Question: sorry for my bad english. I have the following problem:

Lets say the camera of my mobile device is showing this picture.
In the picture you can see 4 different positions. Every position is known to me (longitude, latitude).
Now i want to know, where in the picture a specific position is. For example, i want to have a rectangle 20 meters in front and 5 meters to the left of me. I just know the latitude/longitude of this point, but i don't know, where i have to place it inside of the picture (x,y). For example, POS3 is at (0,400) in my view. POS4 is at (600,400) and so on.
Where do i have to put the new point, which is 20 meters in front and 5 meters to the left of me? (So my Input is: (LatXY,LonXY) and my result should be (x,y) on the screen)
I also got the height of the camera and the angles of x,y and z - axis from the camera.
Can i use simple mathematic operations to solve this problem?
Thank you very much!
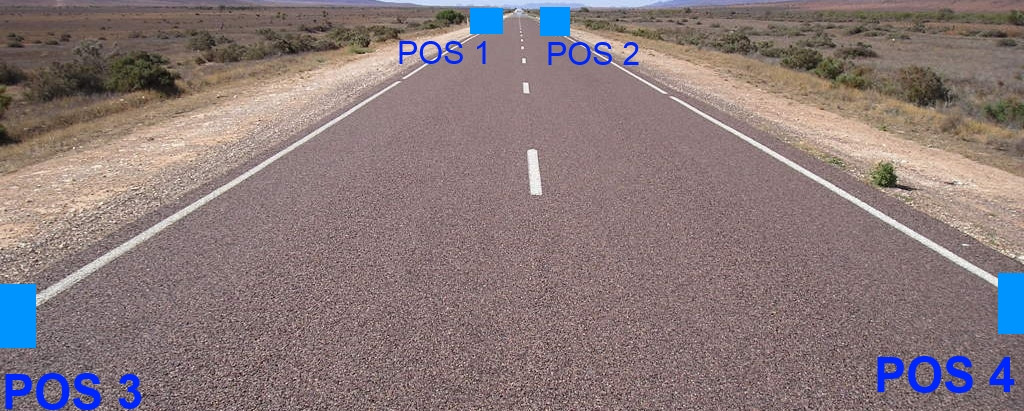
Answer: The answer you want will depend on the accuracy of the result you need. As danaid pointed out, nonlinearity in the image sensor and other factors, such as atmospheric distortion, may induce errors, but would be difficult problems to solve with different cameras, etc., on different devices. So let's start by getting a reasonable approximation which can be tweaked as more accuracy is needed.
First, you may be able to ignore the directional information from the device, if you choose. If you have the five locations, (POS1 - POS4 and camera, in a consistent basis set of coordinates, you have all you need. In fact, you don't even need all those points.
A note on consistent coordinates. At his scale, once you use the convert the lat and long to meters, using cos(lat) for your scaling factor, you should be able to treat everyone from a "flat earth" perspective. You then just need to remember that the camera's x-y plane is roughly the global x-z plane.
The diagram below lays out the projection of the points onto the image plane. The dz used for perspective can be derived directly using the proportion of the distance in view between far points and near points, vs. their physical distance. In the where the line POS1 to POS2 is parallel to the line POS3 to POS4, the perspective factor is just the ratio of the scaling of the two lines:
'''
Scale (POS1, POS2) = pixel distance (pos1, pos2) / Physical distance (POS1, POS2)
Scale (POS3, POS4) = pixel distance (pos3, pos4) / Physical distance (POS3, POS4)
Perspective factor = Scale (POS3, POS4) / Scale (POS1, POS2)
'''
So the perspective factor to apply to a vertex of your rect would be the proportion of the distance to the vertex between the lines. Simplifying:
'''
Factor(rect) ~= [(Rect.z - (POS3, POS4).z / ((POS1, POS2).z - (POS3, POS4).z)] * Perspective factor.
'''
A perspective transformation is linear with respect to the distance from the focal point in the direction of view. The diagram below is drawn with the X axis parallel to the image plane, and the Y axis pointing in the direction of view. In this coordinate system, for any point P and an image plane any distance from the origin, the projected point p has an X coordinate p.x which is proportional to P.x/P.y. These values can be linearly interpolated.
In the diagram, tp is the desired projection of the target point. to get tp.x, interpolate between, for example, pos1.x and pos3.x using adjustments for the distance, as follows:
'''
tp.x = pos1.x + ((pos3.x-pos1.x)*((TP.x/TP.y)-(POS1.x/POS1.y))/((POS3.x/POS3.y)-(POS1.x/POS1.y))
'''
The advantage of this approach is that it does not require any prior knowledge of the angle viewed by each pixel, and it will be relatively robust against reasonable errors in the location and orientation of the camera.
Using more data means being able to compensate for more errors. With multiple points in view, the camera location and orientation can be calibrated using the <URL>.
Since the transformation required are all linear based on homogeneous coordinates, you could apply <URL> coordinates in image space. The closer the points are to the destination point, the less significant the nonlinearities are likely to be, so in your example, you would use POS 1 and POS3, since the rect is on the left, and POS2 or POS4 depending on the relative distance.
(Barycentric coordinates are likely most familiar as the method used to interpolate colors on a triangle (fragment) in 3D graphics.)
Edit: Barycentric coordinates still require the W homogeneous coordinate factor, which is another way of expressing the perspective correction for the distance from the focal point. See <URL> on GameDev for more details.
Two related SO questions: <URL>.